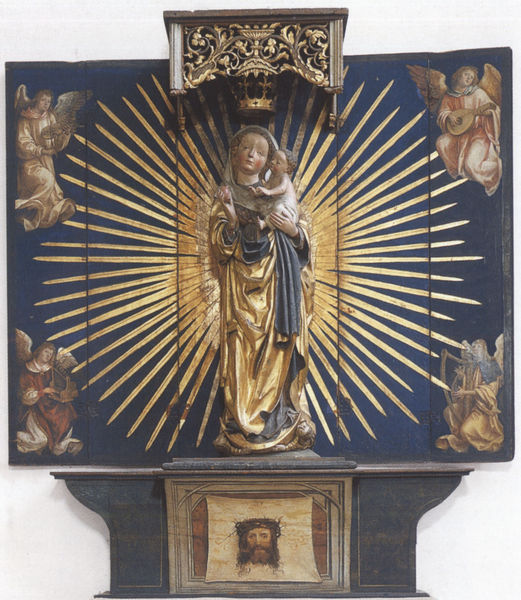
Titel: Marienaltar
Künstler: Hans von Kulmbach
Standort: Schwabach, Stadtpfarrkirche St. Johannes der Täufer und St. Martin (EU - D - Mittelfranken)
Schlagwörter: blau, flügel, umhang, frau, holz, licht, tuch, falten, gesicht, sockel, sonne, figur, gold, kelch, kind, mutter, instrumente, krone, engel, ranken, statue, foto, strahlen, mondsichel, altar, photo, geige, handwerk, jesus, laute, harfe, heilig, maria, madonna, mutter gottes, schrein, sakral, dornenkrone, jesuskind, triptichon